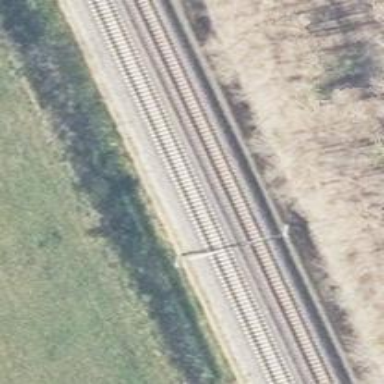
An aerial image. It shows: Milestone along the railway track with catenary mast.